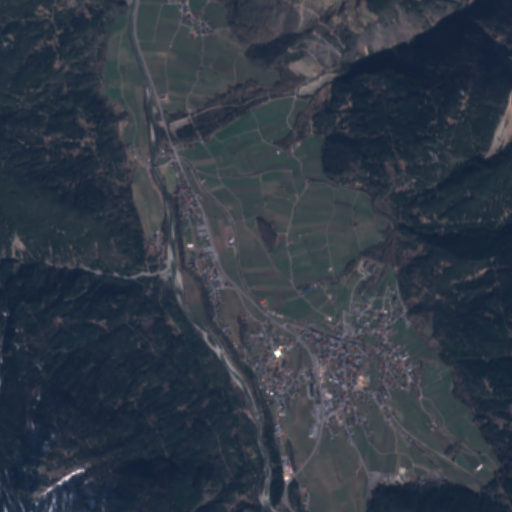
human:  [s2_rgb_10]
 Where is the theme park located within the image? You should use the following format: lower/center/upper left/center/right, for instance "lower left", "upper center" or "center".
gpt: The theme park is located in the lower right of the image.
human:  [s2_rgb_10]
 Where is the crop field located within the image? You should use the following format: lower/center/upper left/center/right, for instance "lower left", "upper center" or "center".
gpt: There is no crop field in the image.